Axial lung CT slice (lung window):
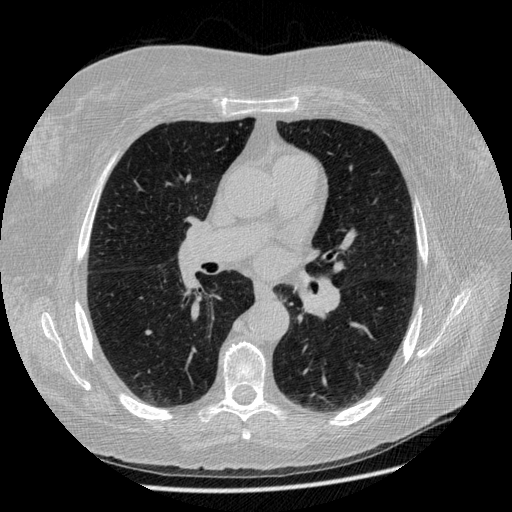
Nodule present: no